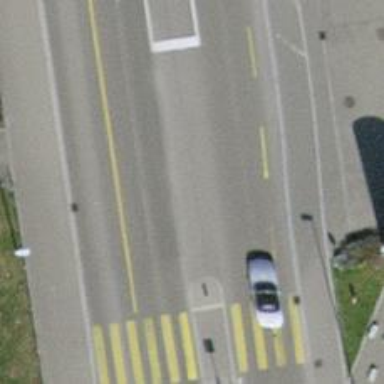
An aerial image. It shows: Asphalt road with primary highway designation. There is designated left lane for cyclists.